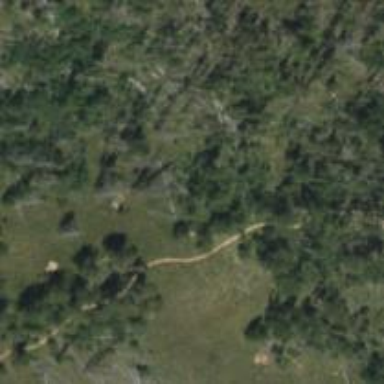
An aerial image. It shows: Path.